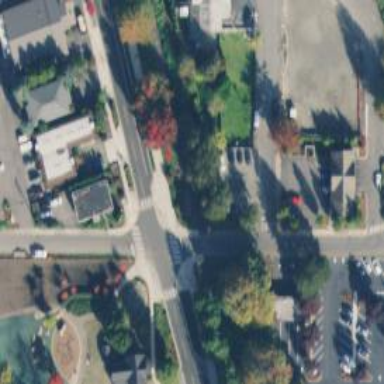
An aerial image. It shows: Abandoned railway crossing asphalt cycleway with uncontrolled intersection.